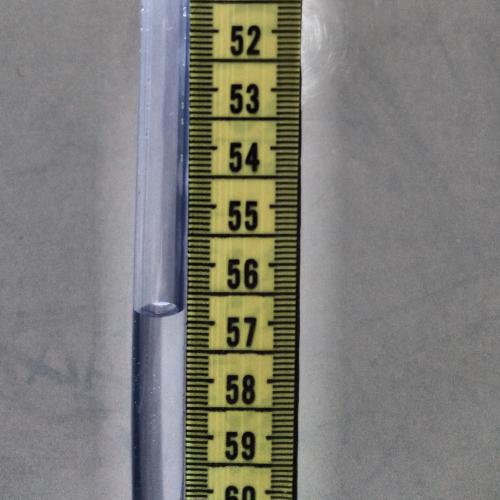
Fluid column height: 56.8 cm